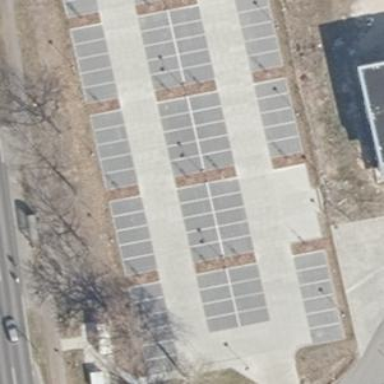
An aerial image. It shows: Parking area with paving stones.